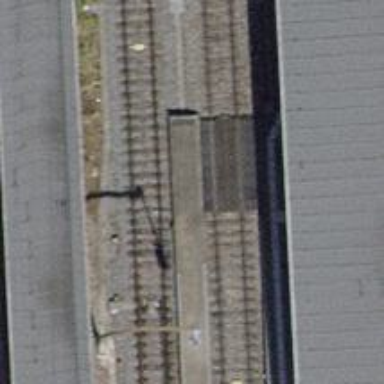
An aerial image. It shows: Railway crossing.